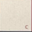
Piece: xx